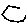
Label: hexagon